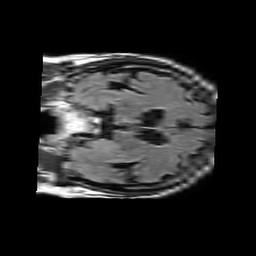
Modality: FLAIR
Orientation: coronal
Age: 61
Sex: male
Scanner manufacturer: philips
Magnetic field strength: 1.5 T
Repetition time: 10 s
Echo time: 0.11 s